Question: In my application I'm using sqlite3 database and I'm storing the data in to the database. I have 4 fields like name,city,phone and email id the problem is the city field is not inserting into the database instead of that its taking the phone number data in city field.
'''
-(void) createTable: (NSString *) tableName
withField1:(NSString *) field1
withField2:(NSString *) field2
withField3:(NSString *) field3
withField4:(NSString *) field4;
{
char *err;
NSString *sql =[NSString stringWithFormat:@"CREATE TABLE IF NOT EXISTS '%@' ('%@' TEXT, '%@' TEXT, '%@' TEXT, '%@' TEXT);",tableName,field1,field2,field3,field4];
if (sqlite3_exec(db, [sql UTF8String], NULL, NULL, &err) != SQLITE_OK) {
sqlite3_close(db);
NSAssert(0, @"Could not create table");
}else{
NSLog(@"Table Created");
}
}
'''
Database Creation.
'''
[self createTable:@"reg" withField1:@"nam" withField2:@"cit" withField3:@"ph" withField4:@"em"];
'''
IBOutlets.
> @synthesize name,citiy,phone,email;
Inserting the data into database.
'''
- (IBAction)save:(id)sender {
NSString *namm = name.text;
NSString *citt = citiy.text;
NSString *phon = phone.text ;
NSString *eml = email.text;
NSString *sql = [NSString stringWithFormat:@"INSERT INTO reg ('nam','cit','ph','em') VALUES ('%@','%@','%@','%@')",namm,citt,phon,eml];
char *err;
if (sqlite3_exec(db, [sql UTF8String], NULL, NULL, &err) != SQLITE_OK) {
sqlite3_close(db);
NSAssert(0, @"Could not create table");
}else{
NSLog(@"Table Updated");
}
name.text=@"";
citiy.text=@"";
phone.text=@"";
email.text=@"";
}
'''
In the above i have checked everything but I'm not able to find where I'm doing wrong in this code. Please tell me where I'm doing wrong. Its showing like this in my database.
Thanks.

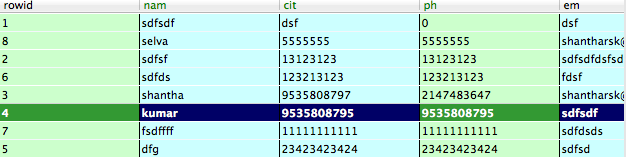
Answer: You code seems to be fine . Though I am guessing just try to print city and phon
'''
NSString *citt = citiy.text;
NSString *phon = phone.text ;
'''
If you are getting the wrong data here in then check your connection you might done wrong with your connections(IBOutlet).